You are looking at the short-time Fourier spectrogram of a rotating shaft's vibration signal. Determine the machine's mechanical condition. Answer with exactly one of: normal, misalignment, unbalance, looseness.
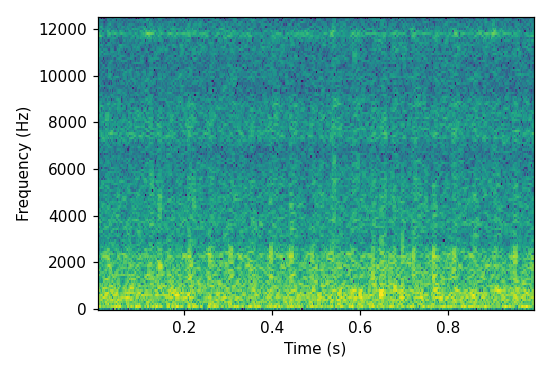
Answer: looseness